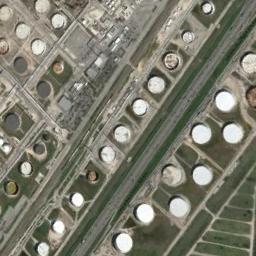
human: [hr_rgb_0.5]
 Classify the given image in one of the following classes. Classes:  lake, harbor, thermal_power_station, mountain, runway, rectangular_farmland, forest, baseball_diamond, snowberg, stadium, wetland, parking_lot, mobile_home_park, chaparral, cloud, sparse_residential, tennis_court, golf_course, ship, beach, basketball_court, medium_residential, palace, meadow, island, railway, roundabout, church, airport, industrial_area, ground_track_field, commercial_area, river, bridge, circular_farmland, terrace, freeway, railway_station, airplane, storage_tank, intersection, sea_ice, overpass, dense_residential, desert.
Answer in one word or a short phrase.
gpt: storage_tank